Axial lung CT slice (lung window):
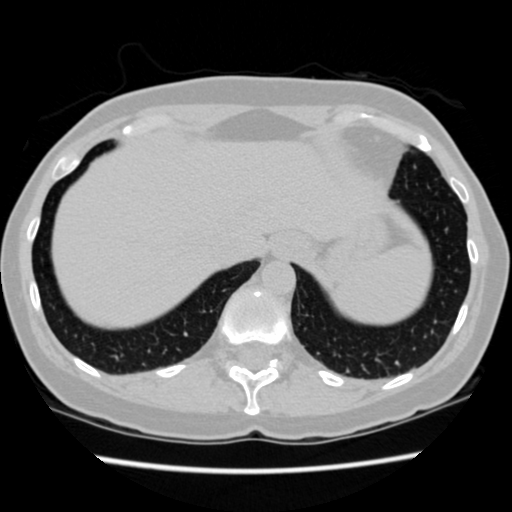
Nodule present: no